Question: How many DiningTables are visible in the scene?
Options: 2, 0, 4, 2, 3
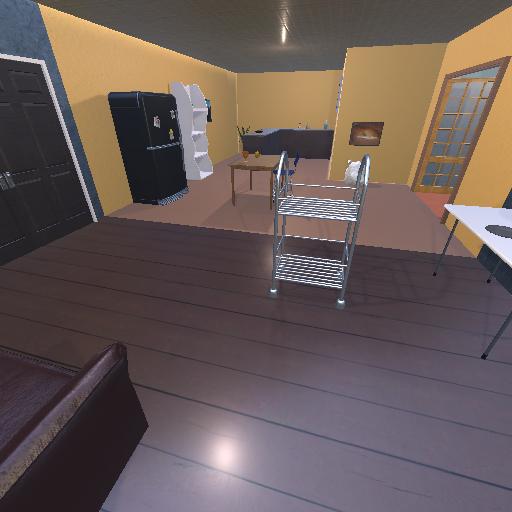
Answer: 2